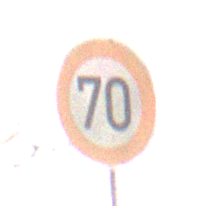
Verkehrszeichen: Geschwindigkeit70
Umgebung: Outdoor, Nature
Tageszeit: Midday
Wetter: PartlyCloudy
Licht: Natural
Jahreszeit: NotSpecified
Kontrast: HighContrast